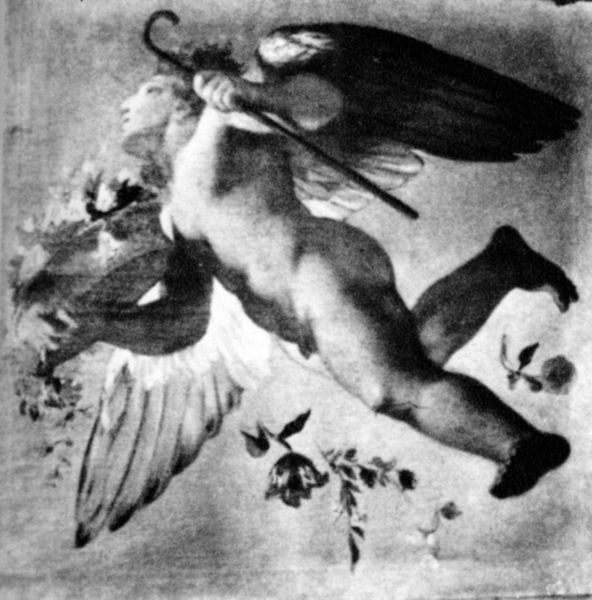
Titel: Amore vom Fris im Salon du Roi
Künstler: Eugène Delacroix
Standort: Paris, Palais Bourbon (EU - F - Ile-de-France)
Schlagwörter: blätter, feder, flügel, hand, himmel, mann, nackt, schatten, weiß, blume, blumen, grau, licht, schwarz, blüten, rose, rosen, federn, schauen, pflanze, pflanzen, fliegen, stock, engel, putte, putto, beine, füße, gehstock, stab, korb, junge, fallen, tulpe, geschenk, eros, amor, geflügelt, hirte, blumenkorb, armor